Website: home-depot
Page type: payment
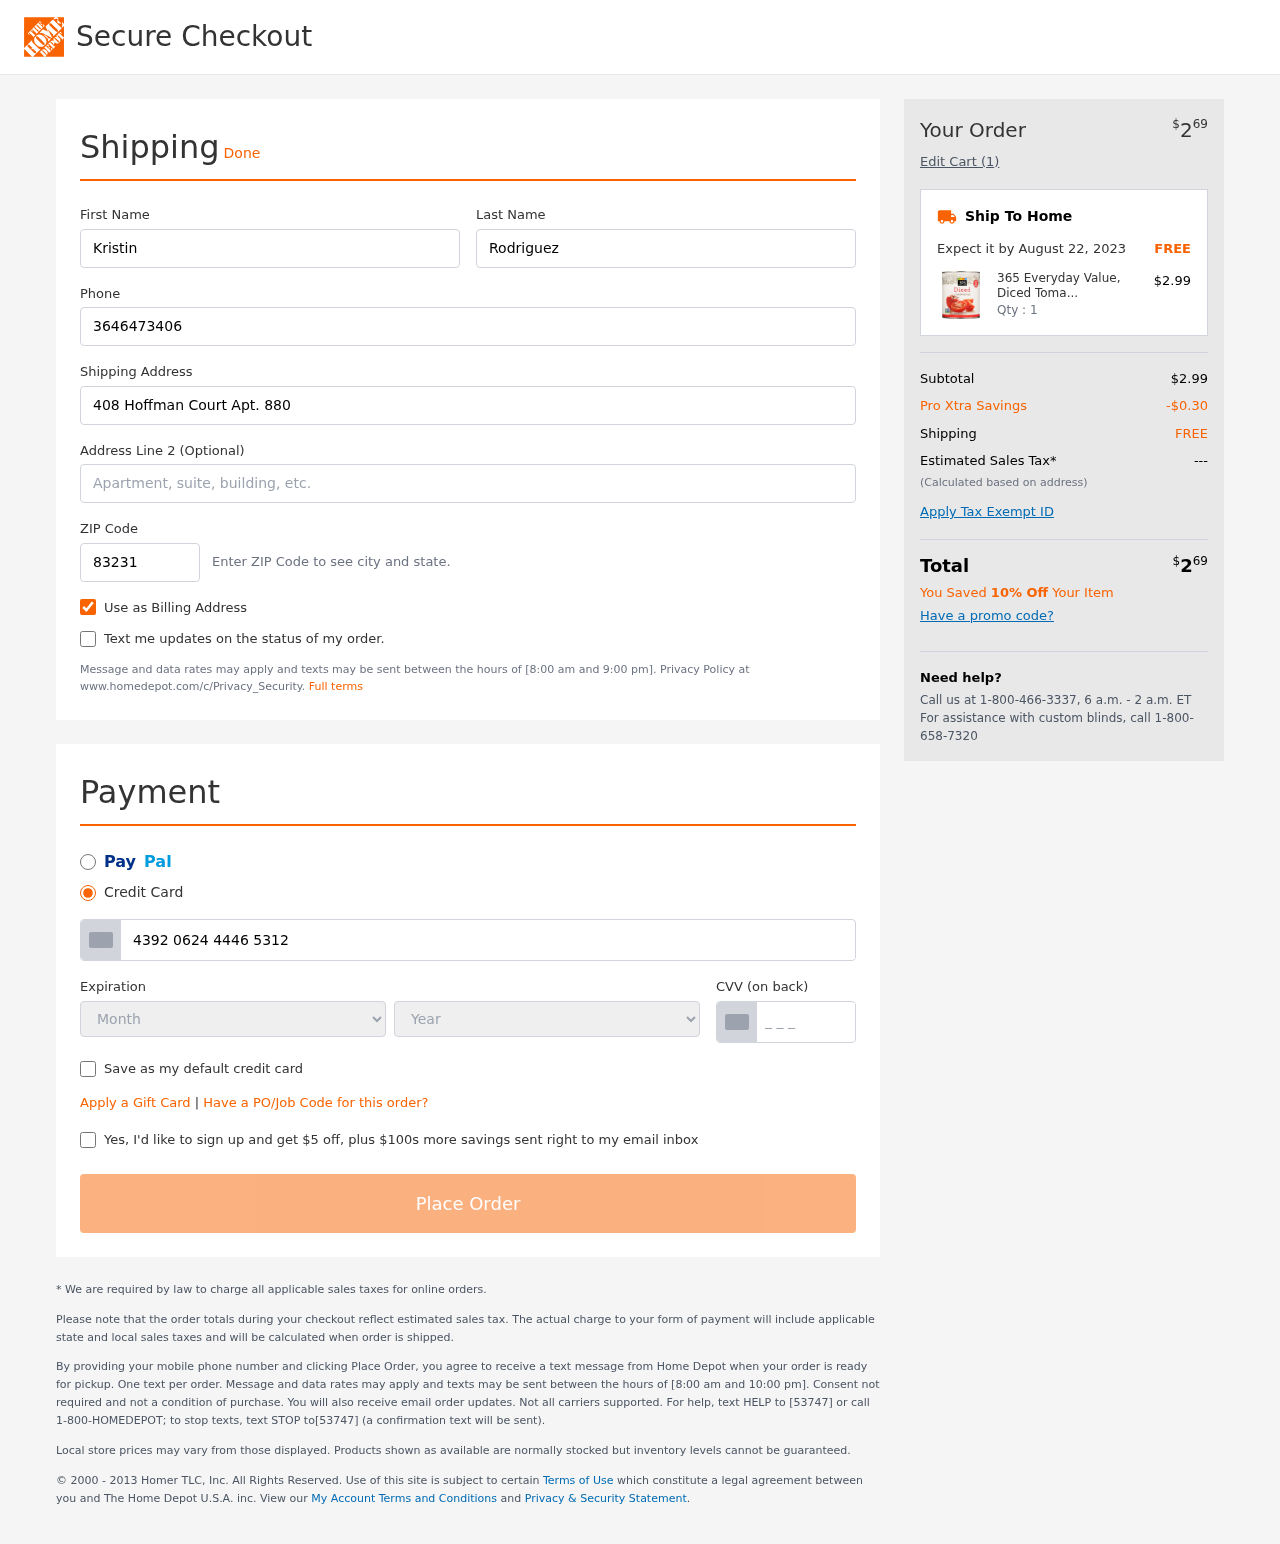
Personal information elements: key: PII_CARD_CVV
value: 792
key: PII_CARD_EXPIRY_MONTH
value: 03
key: PII_CARD_EXPIRY_YEAR
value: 26
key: PII_CARD_NUMBER
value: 4392 0624 4446 5312
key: PII_FIRSTNAME
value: Kristin
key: PII_LASTNAME
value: Rodriguez
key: PII_PHONE
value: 3646473406
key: PII_POSTCODE
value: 83231
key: PII_STREET
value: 408 Hoffman Court Apt. 880
Product elements: key: PRODUCT1_NAME
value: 365 Everyday Value, Diced Tomatoes, 28 oz
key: PRODUCT1_PRICE
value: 2.99
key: PRODUCT1_QUANTITY
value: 1
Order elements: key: ORDER_TOTAL
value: $269
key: ORDER_NUM_ITEMS
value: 1
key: ORDER_DELIVERY_DATE
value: August 22, 2023
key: ORDER_SUBTOTAL
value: $2.99
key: ORDER_DISCOUNT
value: -$0.30
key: ORDER_SHIPPING_COST
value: FREE